【题型】填空题　【知识点】解析几何　【难度】easy
. (2022·上海) 已知 $P_1(x_1, y_1)$, $P_2(x_2, y_2)$ 两点均在双曲线 $\Gamma: \frac{x^2}{a^2} - y^2 = 1(a > 0)$ 的右支
上, 若 $x_1x_2 > y_1y_2$ 恒成立, 则实数 $a$ 的取值范围为 \underline{\quad $[1, +\infty)$ \quad} .
【解答】
【分析】 取 $P_2$ 的对称点 $P_3(x_2, -y_2)$, 结合 $x_1x_2 > y_1y_2$, 可得 $\overrightarrow{OP_1} \cdot \overrightarrow{OP_3} > 0$, 然后可得渐近线夹角 $\angle$

$MON \le 90^\circ$, 代入渐近线斜率计算即可求得.

【解析】 解: 设 $P_2$ 的对称点 $P_3(x_2, -y_2)$ 仍在双曲线右支, 由 $x_1x_2 > y_1y_2$,

得 $x_1x_2 - y_1y_2 > 0$, 即 $\overrightarrow{OP_1} \cdot \overrightarrow{OP_3} > 0$ 恒成立,

$\therefore \angle P_1OP_3$ 恒为锐角, 即 $\angle MON \le 90^\circ$,

$\therefore$ 其中一条渐近线 $y = \frac{1}{a}x$ 的斜率 $\frac{1}{a} \le 1$,

$\therefore a \ge 1$,

所以实数 $a$ 的取值范围为 $[1, +\infty)$.

故答案为: $[1, +\infty)$.

【点评】 本题考查了双曲线的性质, 是中档题.

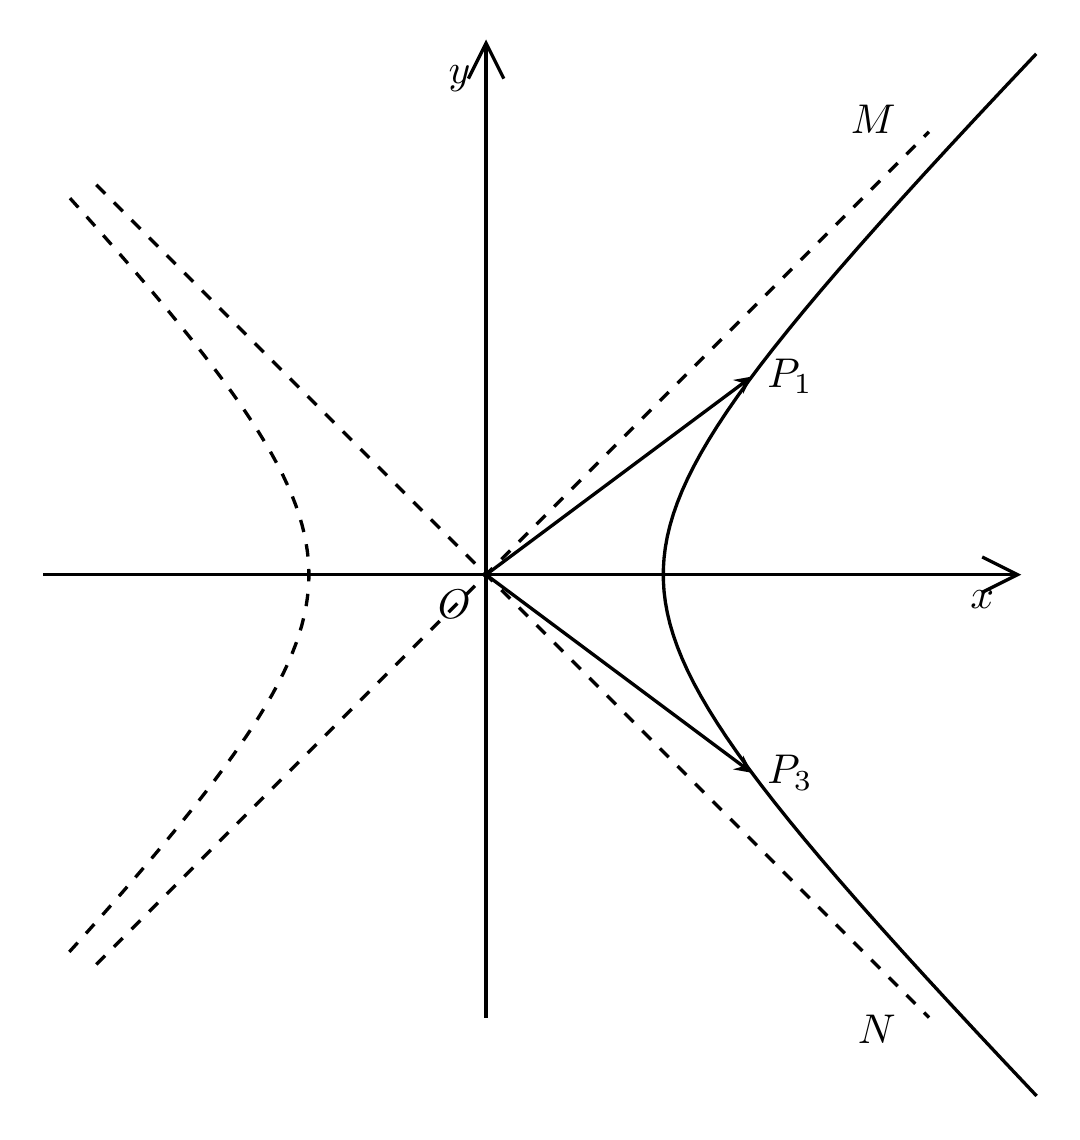